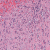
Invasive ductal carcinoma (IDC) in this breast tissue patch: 1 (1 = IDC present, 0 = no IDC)